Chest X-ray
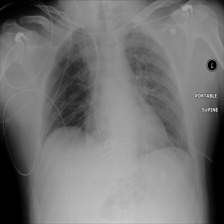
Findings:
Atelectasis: negative
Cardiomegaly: negative
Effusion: negative
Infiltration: negative
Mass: negative
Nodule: negative
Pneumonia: negative
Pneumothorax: negative
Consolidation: negative
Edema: negative
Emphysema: negative
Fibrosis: negative
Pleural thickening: negative
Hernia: negative